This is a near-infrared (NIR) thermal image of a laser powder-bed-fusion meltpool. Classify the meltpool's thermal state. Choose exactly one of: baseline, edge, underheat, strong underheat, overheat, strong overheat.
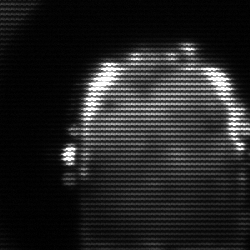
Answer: baseline